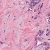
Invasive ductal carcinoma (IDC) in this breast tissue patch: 1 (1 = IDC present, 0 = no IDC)